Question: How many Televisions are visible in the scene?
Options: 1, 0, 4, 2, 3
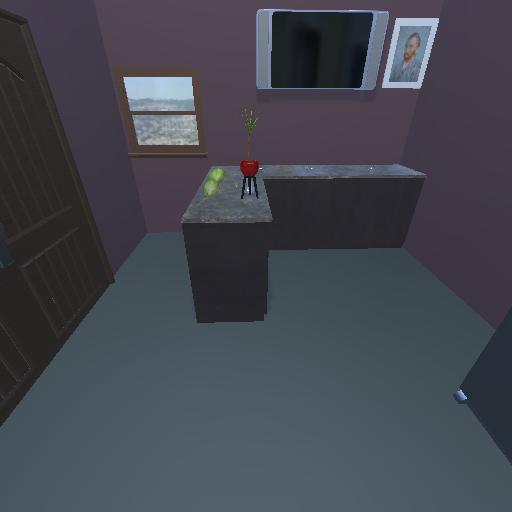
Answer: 1